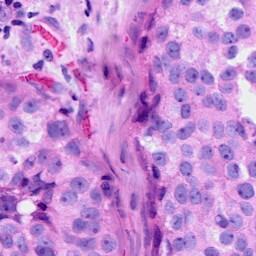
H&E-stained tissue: Breast